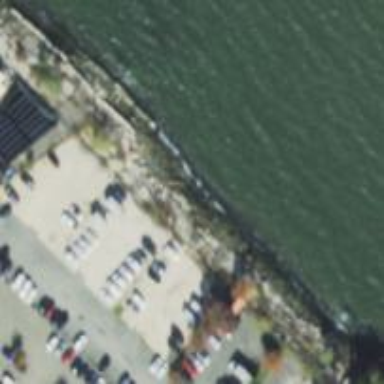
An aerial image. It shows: Breakwater structure.